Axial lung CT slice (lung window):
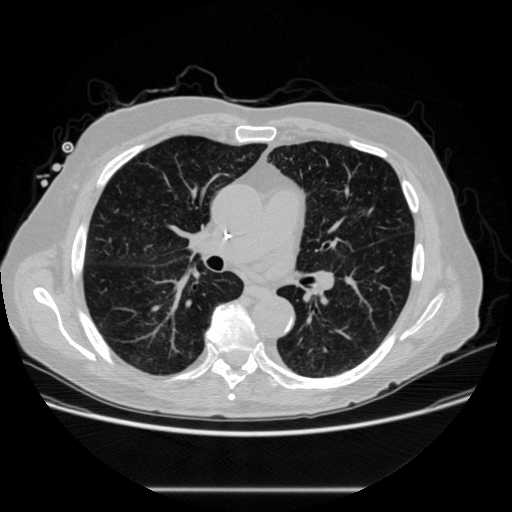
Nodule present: no